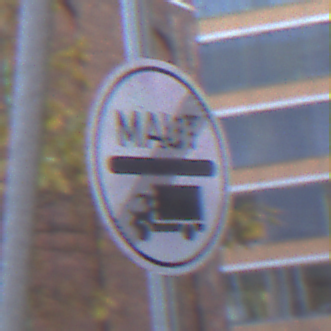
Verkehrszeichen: EndeMautpflicht
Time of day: SunriseSunset
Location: Outdoor (Urban)
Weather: Clear
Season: NotSpecified
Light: Natural